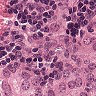
Metastatic tissue present: yes